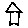
Label: house